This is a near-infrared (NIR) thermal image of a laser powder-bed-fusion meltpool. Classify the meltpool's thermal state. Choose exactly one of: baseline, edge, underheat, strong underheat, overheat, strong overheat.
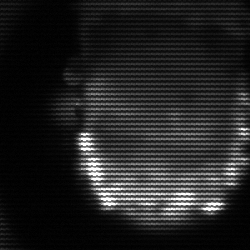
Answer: baseline